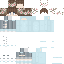
A female human skin with pale skin, wearing brown long hair dressed in a blue tshirt and brown pants, featuring a closed mouth.